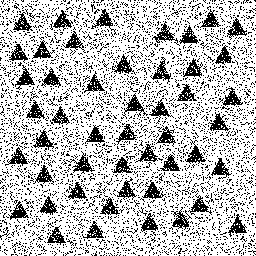
Squares: 0
Triangles: 48
Stars: 0
Total shapes: 48